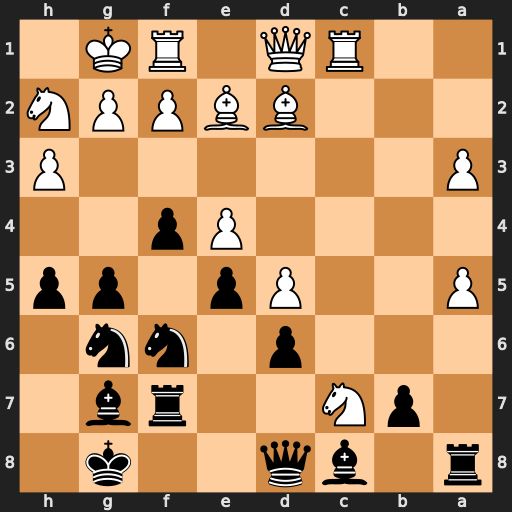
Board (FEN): r1bq2k1/1pN2rb1/3p1nn1/P2Pp1pp/4Pp2/P6P/3BBPPN/2RQ1RK1
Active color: b
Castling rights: -
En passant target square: -
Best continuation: Rxc7 Rxc7 Qxc7